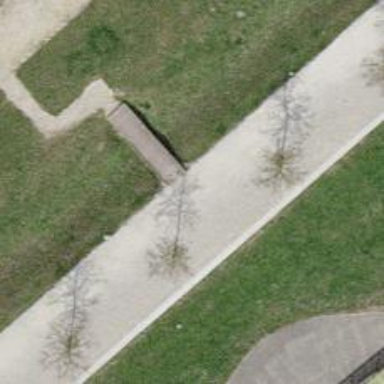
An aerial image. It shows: Footway with surface of fine gravel.